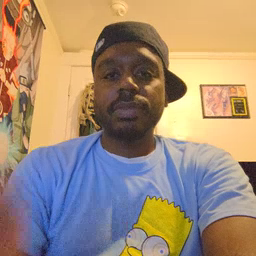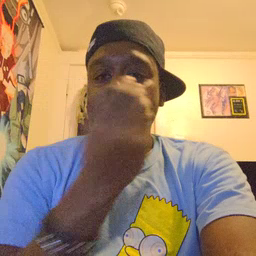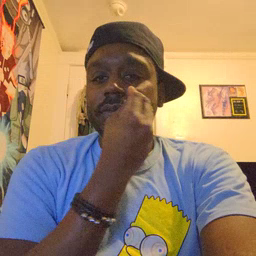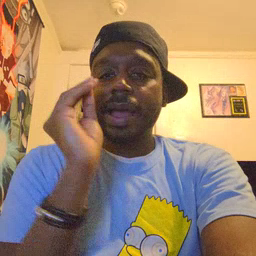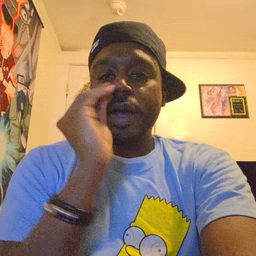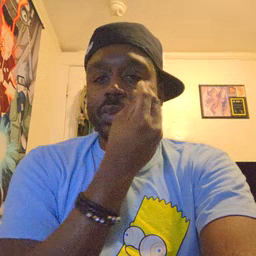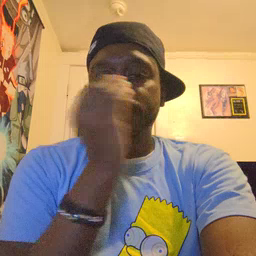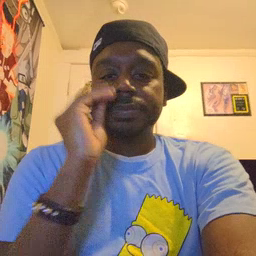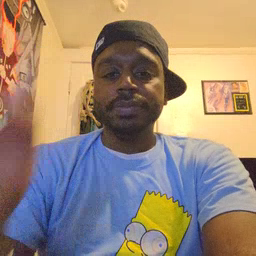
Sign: flower